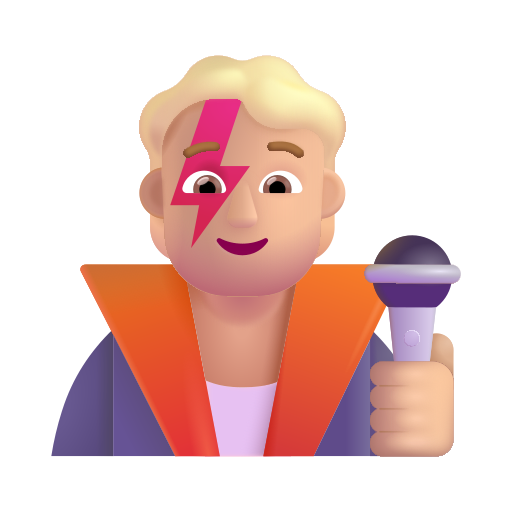
singer color  light